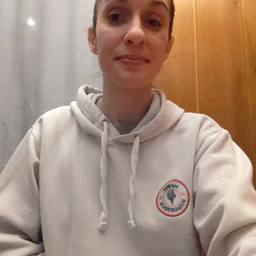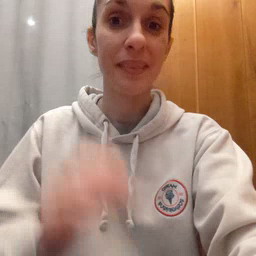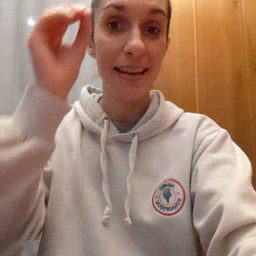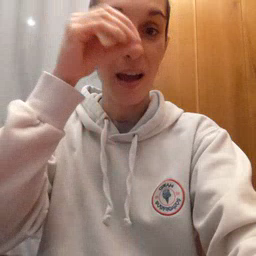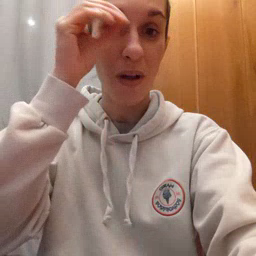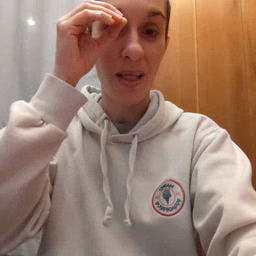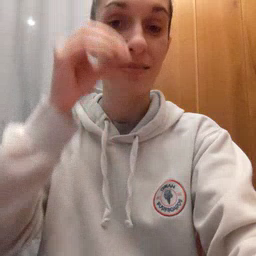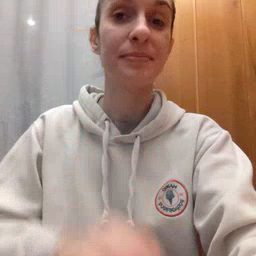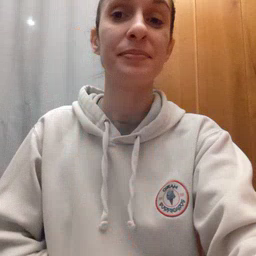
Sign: owl